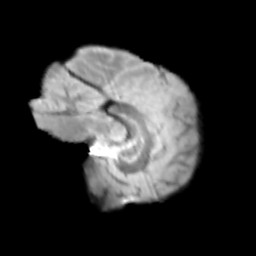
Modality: T2w
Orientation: sagittal
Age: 14
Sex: female
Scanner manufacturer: siemens
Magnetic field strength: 3 T
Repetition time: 3.8 s
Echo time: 0.07 s